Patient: sex M, age 80
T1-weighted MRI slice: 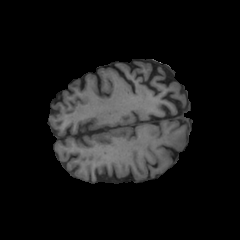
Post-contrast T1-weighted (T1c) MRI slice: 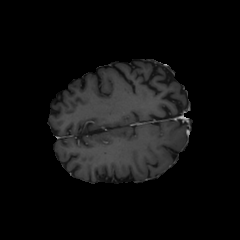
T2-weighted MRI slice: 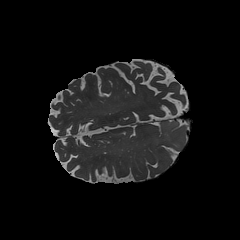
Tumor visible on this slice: no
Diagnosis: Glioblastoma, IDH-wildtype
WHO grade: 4